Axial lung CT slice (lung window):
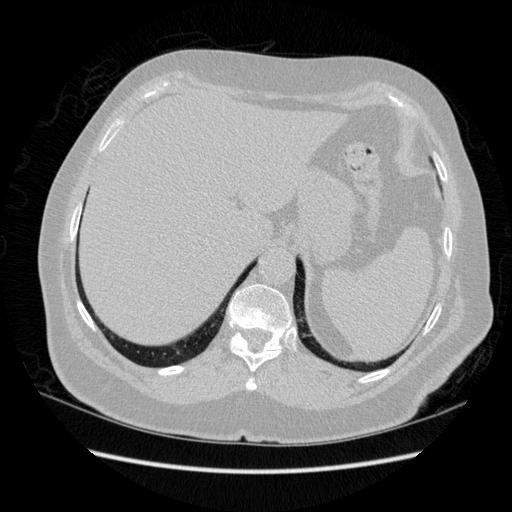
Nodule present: no